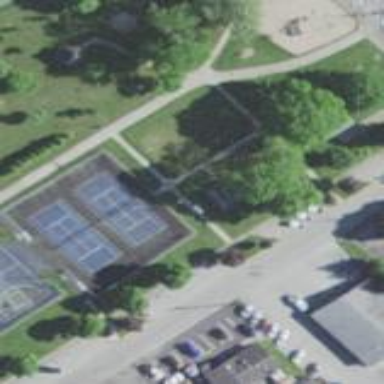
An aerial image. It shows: Tennis court on the leisure land pitch.